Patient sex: F
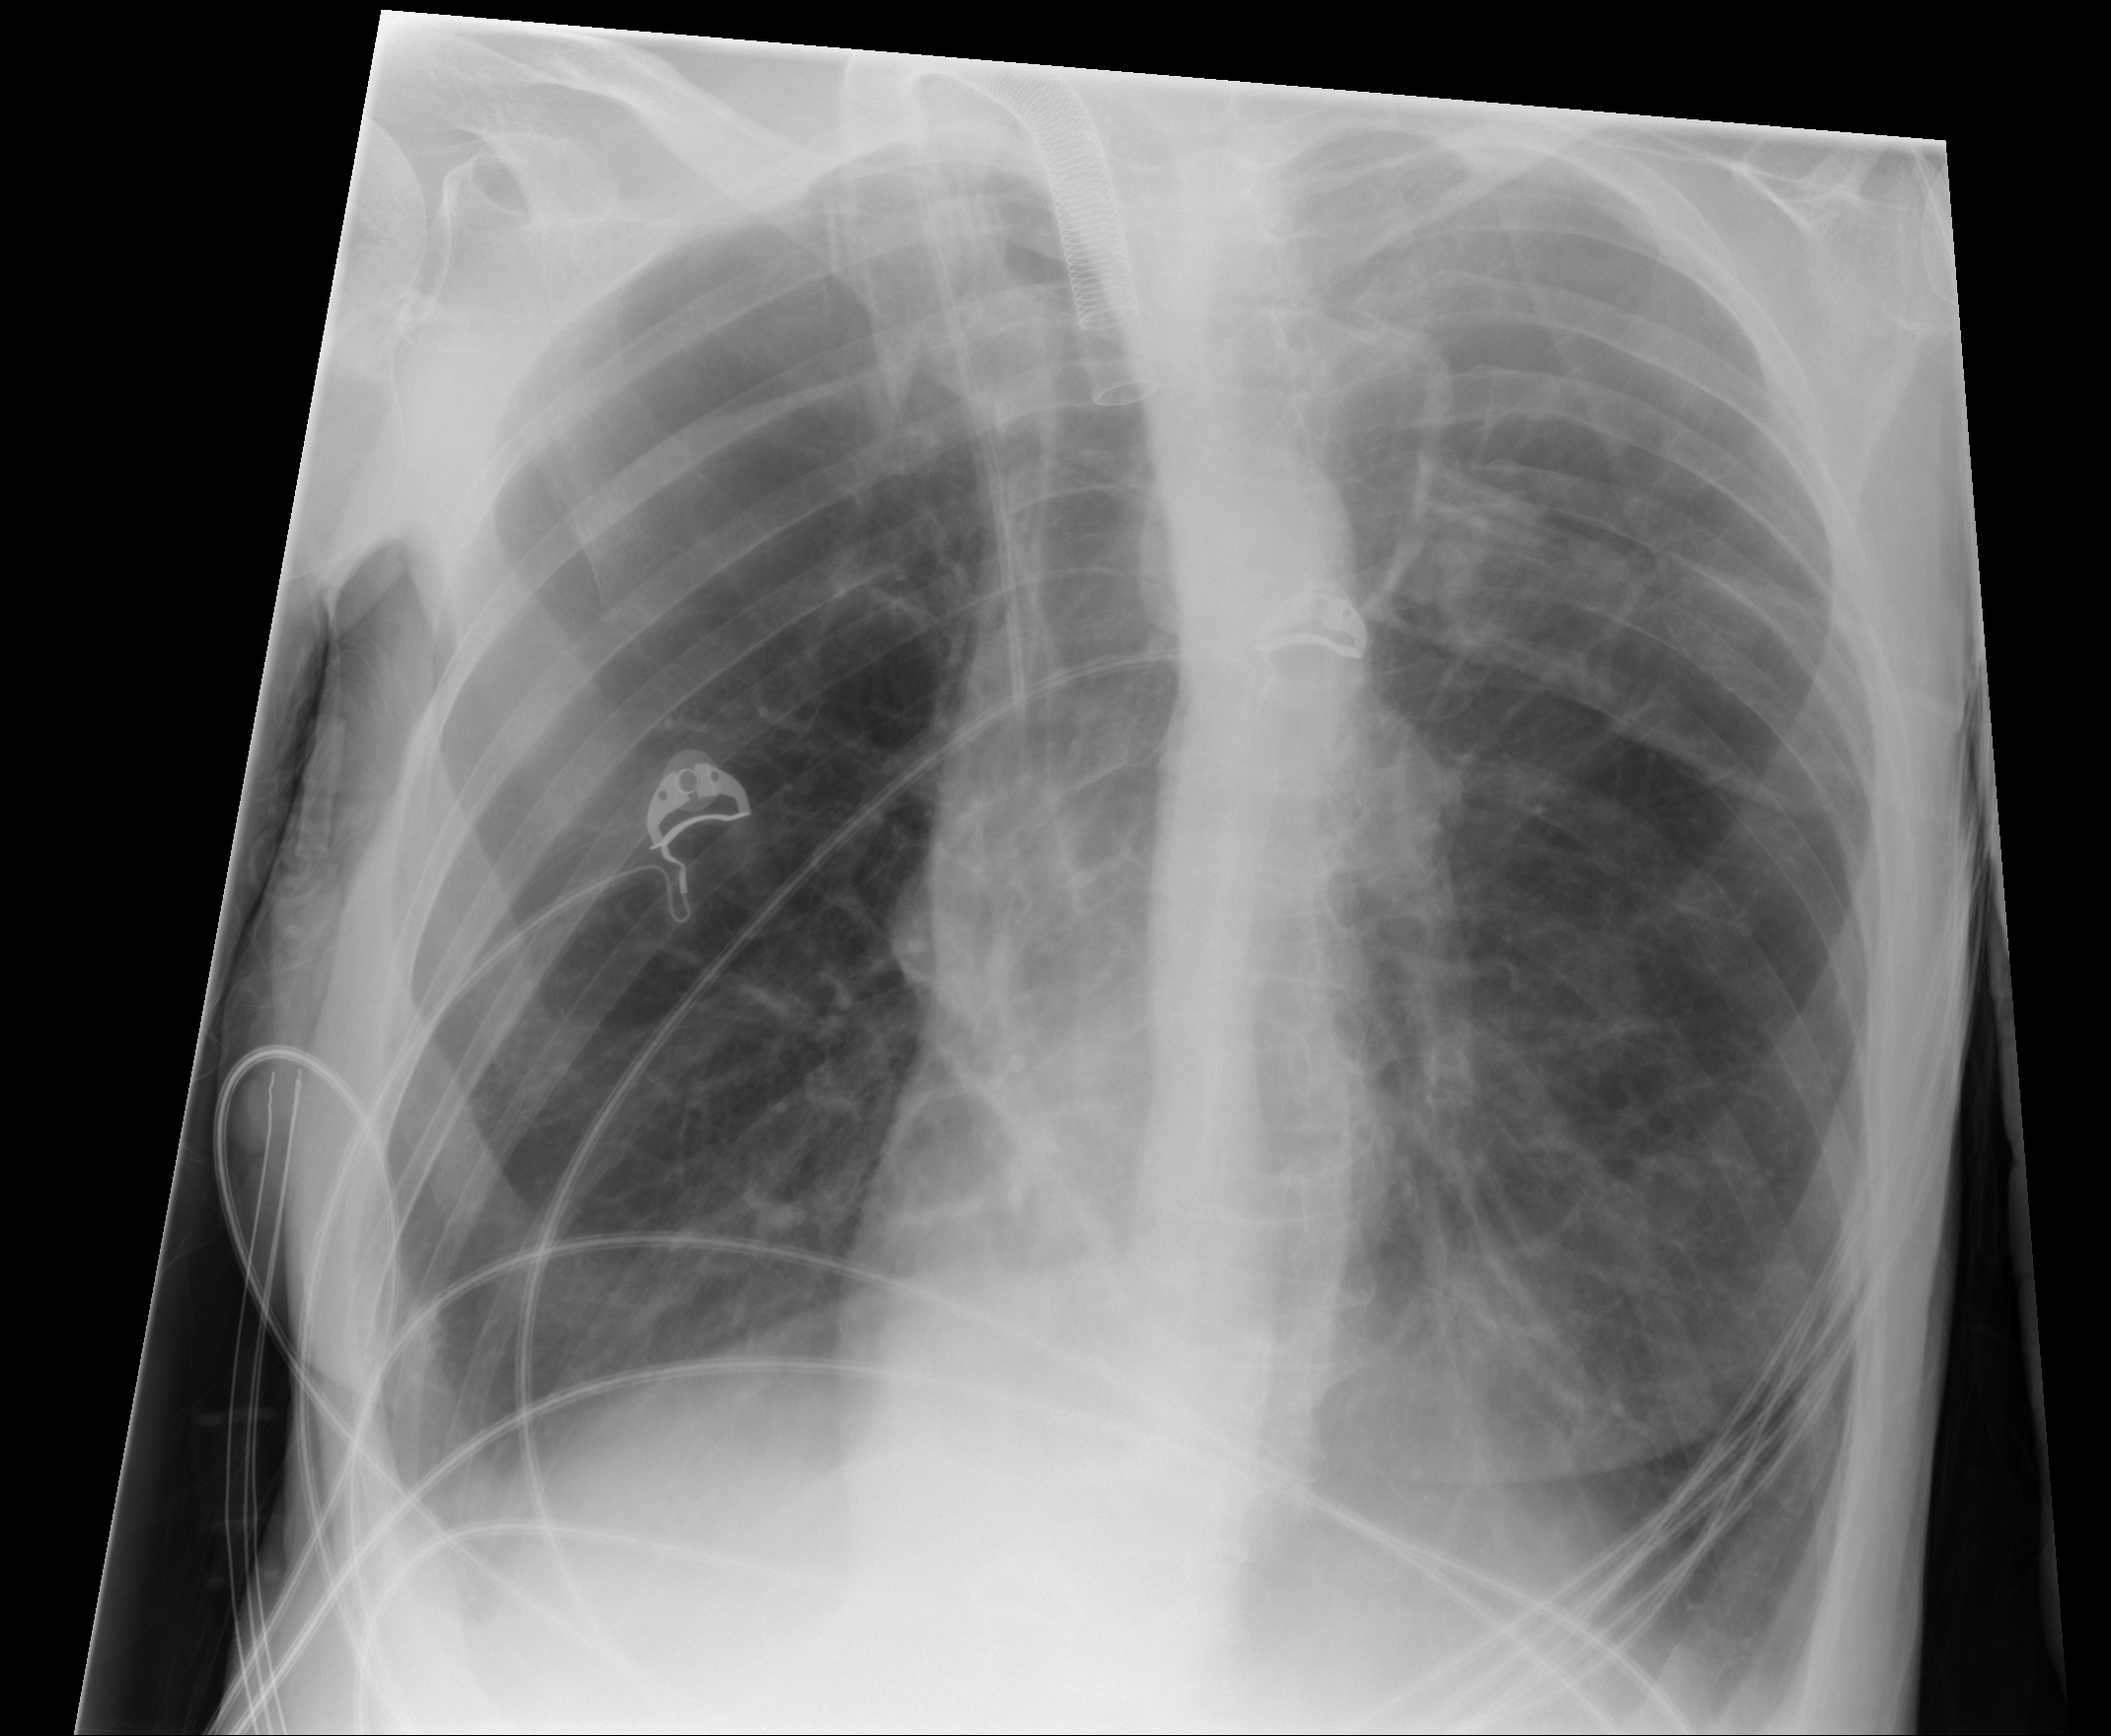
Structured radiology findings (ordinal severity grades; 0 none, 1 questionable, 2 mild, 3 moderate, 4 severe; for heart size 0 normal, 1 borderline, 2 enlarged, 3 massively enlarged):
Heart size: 0
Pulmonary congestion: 0
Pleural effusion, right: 2
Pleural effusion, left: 2
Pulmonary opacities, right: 0
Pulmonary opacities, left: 0
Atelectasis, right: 2
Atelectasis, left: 2